Field crop: maize
Growth stage: 1
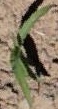
Species: maize